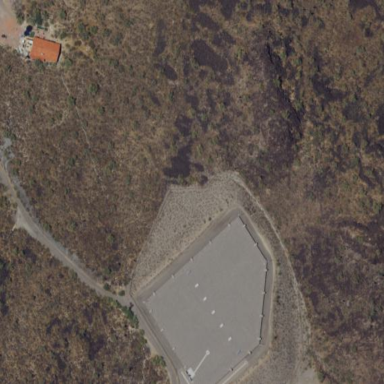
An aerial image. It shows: Storage tank building.